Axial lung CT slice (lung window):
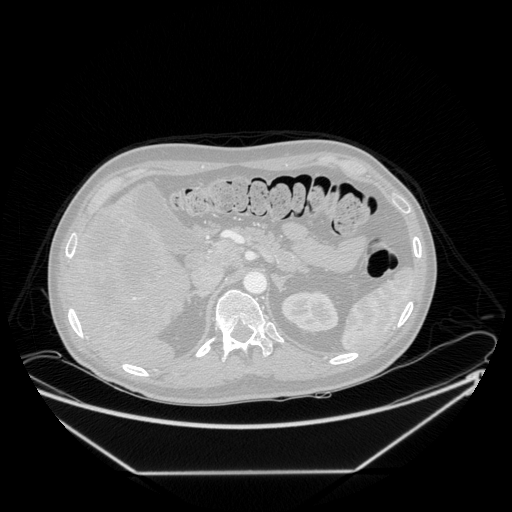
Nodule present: no